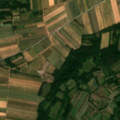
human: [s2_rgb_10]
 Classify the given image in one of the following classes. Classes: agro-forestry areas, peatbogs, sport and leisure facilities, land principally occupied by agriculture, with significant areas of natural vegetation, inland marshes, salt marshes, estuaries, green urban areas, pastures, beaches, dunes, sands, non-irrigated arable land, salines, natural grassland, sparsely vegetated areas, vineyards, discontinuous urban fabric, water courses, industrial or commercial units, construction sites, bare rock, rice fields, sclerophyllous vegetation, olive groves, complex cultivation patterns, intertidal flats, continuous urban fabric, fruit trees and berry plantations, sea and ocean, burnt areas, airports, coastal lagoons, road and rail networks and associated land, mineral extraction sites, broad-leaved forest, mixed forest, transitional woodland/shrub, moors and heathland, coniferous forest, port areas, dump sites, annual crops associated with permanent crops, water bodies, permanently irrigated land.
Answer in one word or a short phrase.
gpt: non-irrigated arable land, land principally occupied by agriculture, with significant areas of natural vegetation, broad-leaved forest, transitional woodland/shrub